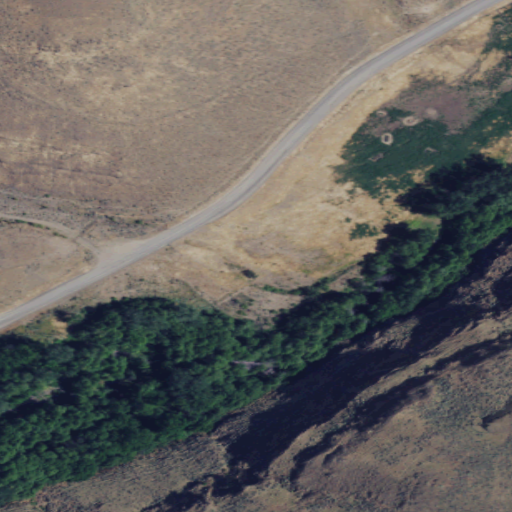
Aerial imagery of valley in Washington named Palmer Gulch containing grassland, shrub, evergreen forest, and herbaceous wetlands